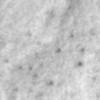
Label: no_change